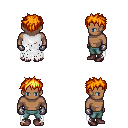
a pixel art fantasy rpg character, male body template, human, dark skin, white tattered cape, teal pants, light blonde bedhead hairstyle, metal gloves, maroon shoes, four views (front, back, left, right), 2x2 character sprite sheet, small pixel art, hard edges, no anti-aliasing